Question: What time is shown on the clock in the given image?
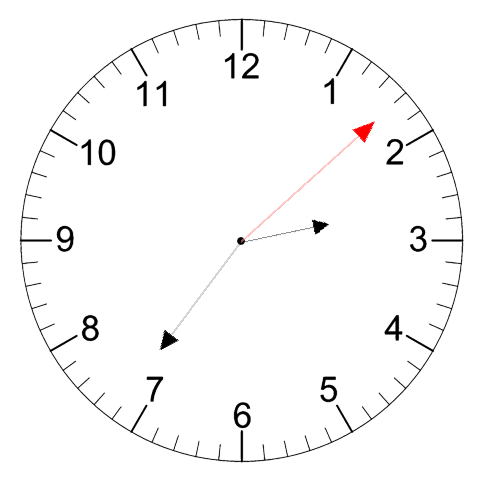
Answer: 02:36:08